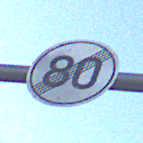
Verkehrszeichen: EndeGeschwindigkeit80
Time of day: Dawn
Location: Outdoor (Nature)
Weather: Clear
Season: NotSpecified
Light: Natural